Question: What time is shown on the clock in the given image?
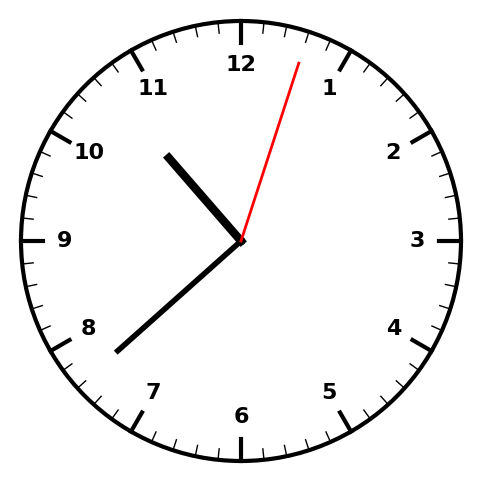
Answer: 10:38:03